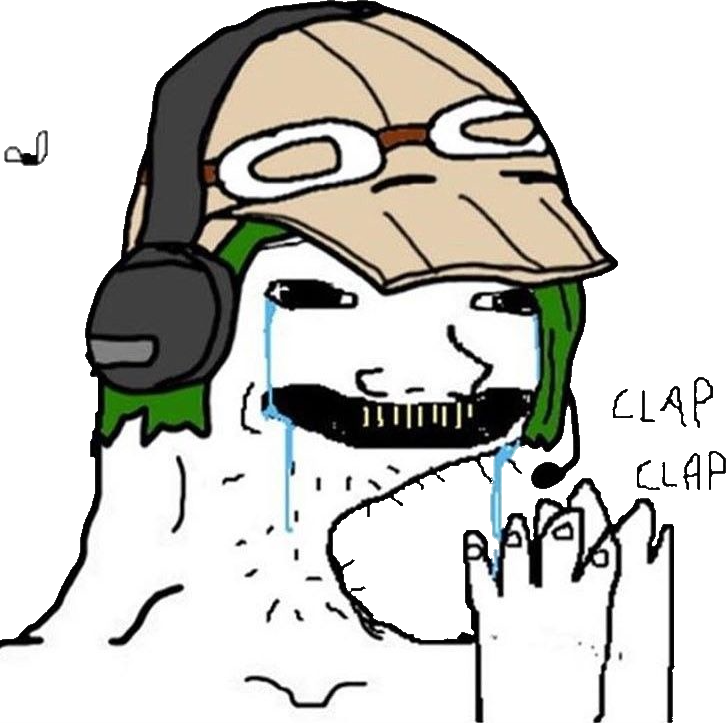
Label: 5_Brainlet